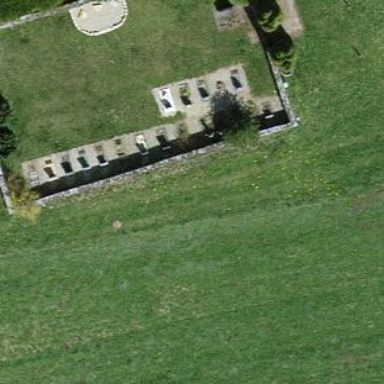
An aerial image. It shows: Graveyard.